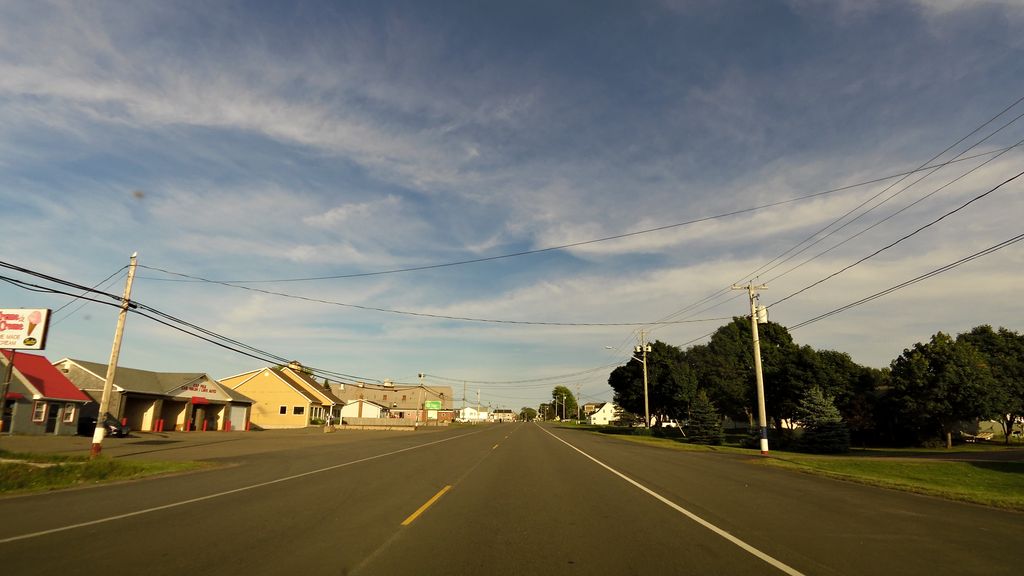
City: charlottetown